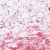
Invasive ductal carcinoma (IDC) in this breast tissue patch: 0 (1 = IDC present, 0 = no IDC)